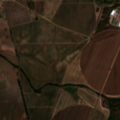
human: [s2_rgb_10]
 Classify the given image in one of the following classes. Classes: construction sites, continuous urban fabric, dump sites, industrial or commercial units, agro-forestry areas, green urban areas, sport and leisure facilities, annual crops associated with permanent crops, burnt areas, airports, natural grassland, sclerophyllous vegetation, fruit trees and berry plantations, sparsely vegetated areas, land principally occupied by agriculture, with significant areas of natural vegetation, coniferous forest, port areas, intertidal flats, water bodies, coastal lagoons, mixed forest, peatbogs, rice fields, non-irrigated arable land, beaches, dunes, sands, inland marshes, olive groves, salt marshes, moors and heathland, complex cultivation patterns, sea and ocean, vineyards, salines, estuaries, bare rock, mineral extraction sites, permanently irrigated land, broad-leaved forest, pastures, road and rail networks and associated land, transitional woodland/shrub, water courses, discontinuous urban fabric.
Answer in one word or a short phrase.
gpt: continuous urban fabric